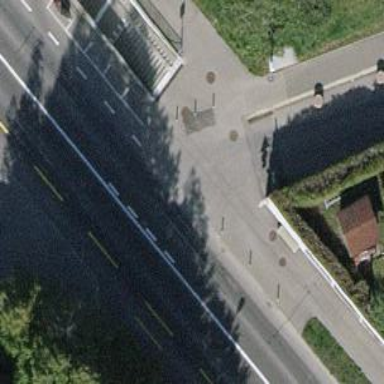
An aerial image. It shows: Footway crossing with marked asphalt surface.